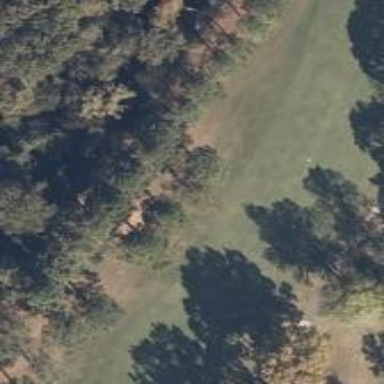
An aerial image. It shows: Grassy area designated as golf fairway.